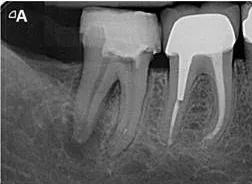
Preoperative intraoral X-Ray focused on tooth #47.
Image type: radiology (x_ray)